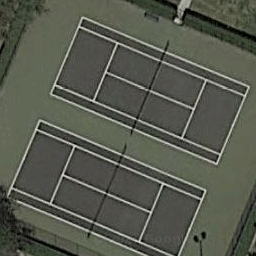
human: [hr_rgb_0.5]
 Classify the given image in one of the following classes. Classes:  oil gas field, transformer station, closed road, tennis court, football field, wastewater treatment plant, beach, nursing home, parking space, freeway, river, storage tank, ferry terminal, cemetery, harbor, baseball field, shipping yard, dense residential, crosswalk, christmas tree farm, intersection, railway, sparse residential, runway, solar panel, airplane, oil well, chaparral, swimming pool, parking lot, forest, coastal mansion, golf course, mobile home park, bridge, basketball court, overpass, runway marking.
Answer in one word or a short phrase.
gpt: tennis court